Aerial crown-view tile of a tropical tree (Barro Colorado Island, Panama), acquired 20241112:
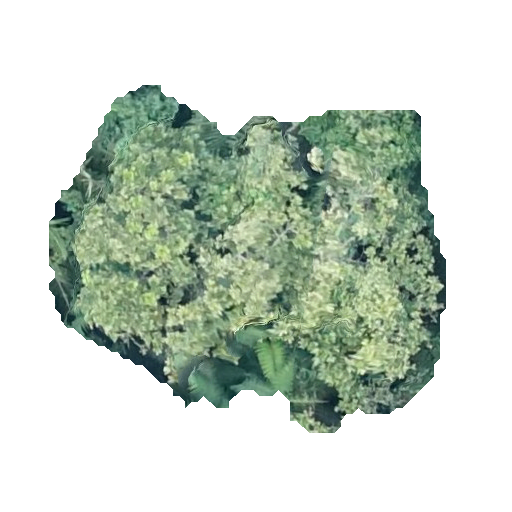
Species: Anacardium excelsum
GBIF accepted scientific name: Anacardium excelsum
Crown area: 158.038 m²